Here is the time-frequency representation (spectrogram) of a rolling-element bearing's vibration measurement. Determine the bearing's health state. Answer with exactly one of: normal, inner_race, outer_race, ball.
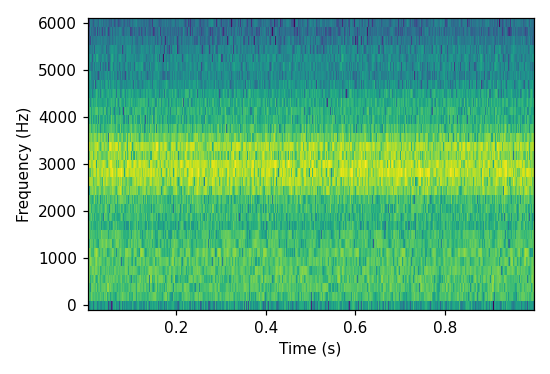
Answer: ball